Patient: sex M, age 57
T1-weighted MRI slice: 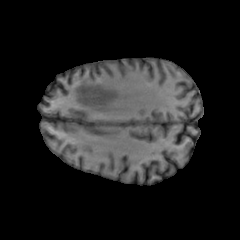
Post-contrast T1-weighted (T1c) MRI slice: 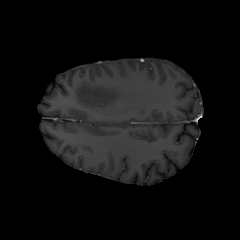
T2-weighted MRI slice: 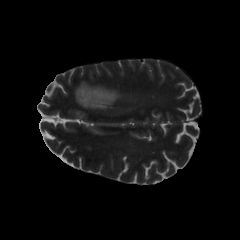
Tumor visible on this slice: yes
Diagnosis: Glioblastoma, IDH-wildtype
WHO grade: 4